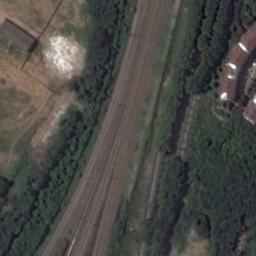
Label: railway